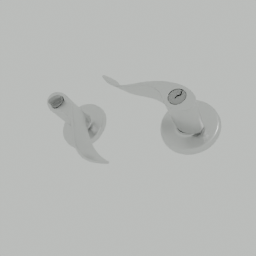
Label: mechanical